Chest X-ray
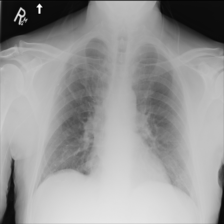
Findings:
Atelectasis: negative
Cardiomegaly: negative
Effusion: negative
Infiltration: negative
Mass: negative
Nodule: negative
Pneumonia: negative
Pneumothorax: negative
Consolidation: negative
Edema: negative
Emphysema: negative
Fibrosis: negative
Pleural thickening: negative
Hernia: negative